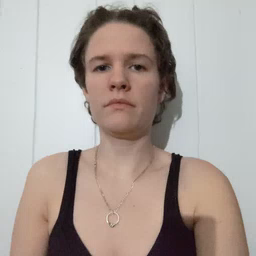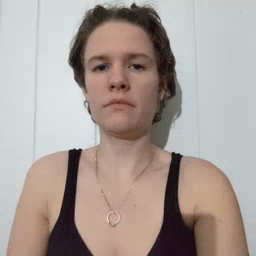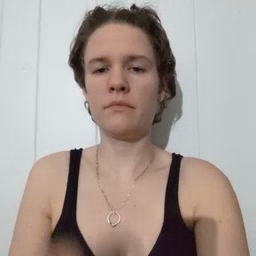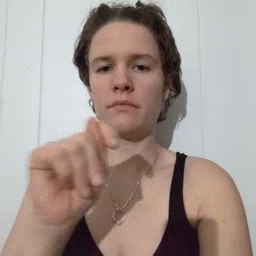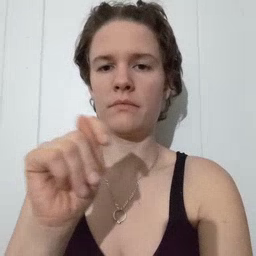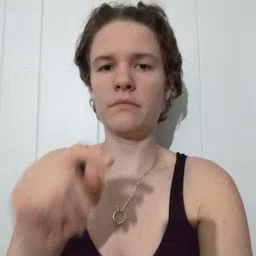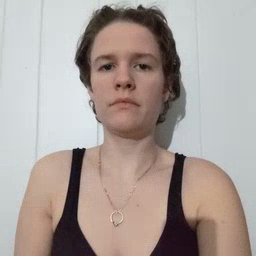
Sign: potty